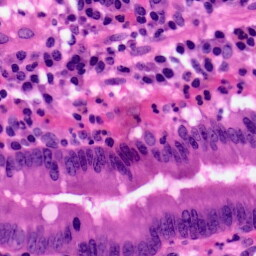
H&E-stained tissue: Pancreatic